Question: I really like a clean result of self-adjusting to the 'QTableView''s width of the columns using:
'''
self.view.horizontalHeader().setResizeMode(QHeaderView.Stretch)
'''
But unfortunately with this flag used the columns width doesn't stay adjustable any longer (the user is not able to resize the columns width).
I wonder if there is an alternative way to set the columns width to the width of the 'QTableView' and yet keeping the columns width "user-adjustable"?

'''
from PyQt4.QtCore import *
from PyQt4.QtGui import *
import sys
class Model(QAbstractTableModel):
def __init__(self, parent=None, *args):
QAbstractTableModel.__init__(self, parent, *args)
self.items = ['Item_A_001','Item_A_002','Item_B_001','Item_B_002']
self.totalColumn=10
def rowCount(self, parent=QModelIndex()):
return len(self.items)
def columnCount(self, parent=QModelIndex()):
return self.totalColumn
def setColumnCount(self, number):
self.totalColumn=number
self.reset()
def data(self, index, role):
if not index.isValid(): return QVariant()
elif role != Qt.DisplayRole:
return QVariant()
row=index.row()
if row<len(self.items):
return QVariant(self.items[row])
else:
return QVariant()
class MyWindow(QWidget):
def __init__(self, *args):
QWidget.__init__(self, *args)
tableModel=Model(self)
self.view=QTableView(self)
self.view.setModel(tableModel)
self.view.horizontalHeader().setResizeMode(QHeaderView.Stretch)
hideButton=QPushButton('Hide Column')
hideButton.clicked.connect(self.hideColumn)
unhideButton=QPushButton('Unhide Column')
unhideButton.clicked.connect(self.unhideColumn)
layout = QVBoxLayout(self)
layout.addWidget(self.view)
layout.addWidget(hideButton)
layout.addWidget(unhideButton)
self.setLayout(layout)
def hideColumn(self):
self.view.model().setColumnCount(1)
def unhideColumn(self):
self.view.model().setColumnCount(10)
if __name__ == "__main__":
app = QApplication(sys.argv)
w = MyWindow()
w.show()
sys.exit(app.exec_())
'''
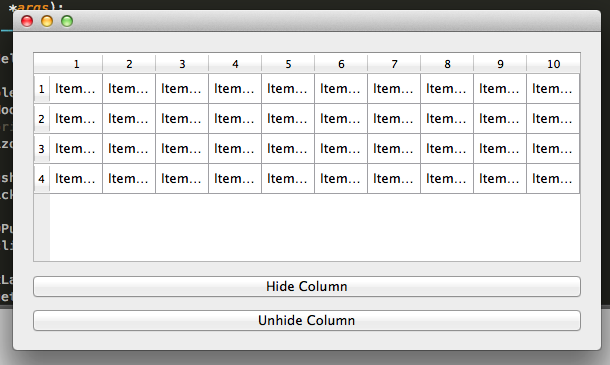
Answer: so here is a little trick I came up with. I modified the resize event of MyWindow to resize your QTableWidget.
'''
class MyWindow(QWidget):
def __init__(self, *args):
QWidget.__init__(self, *args)
self.tableModel=Model(self) #Set the model as part of your class to access it in the event handler
self.view=QTableView(self)
self.view.setModel(self.tableModel) #Modified here too
self.view.horizontalHeader().setResizeMode(QHeaderView.Interactive) #Mode set to Interactive to allow resizing
hideButton=QPushButton('Hide Column')
hideButton.clicked.connect(self.hideColumn)
unhideButton=QPushButton('Unhide Column')
unhideButton.clicked.connect(self.unhideColumn)
layout = QVBoxLayout(self)
layout.addWidget(self.view)
layout.addWidget(hideButton)
layout.addWidget(unhideButton)
self.setLayout(layout)
def hideColumn(self):
self.view.model().setColumnCount(1)
def unhideColumn(self):
self.view.model().setColumnCount(10)
#Added a reimplementation of the resize event
def resizeEvent(self, event):
tableSize = self.view.width() #Retrieves your QTableView width
sideHeaderWidth = self.view.verticalHeader().width() #Retrieves the left header width
tableSize -= sideHeaderWidth #Perform a substraction to only keep all the columns width
numberOfColumns = self.tableModel.columnCount() #Retrieves the number of columns
for columnNum in range( self.tableModel.columnCount()): #For each column
self.view.setColumnWidth(columnNum, int(tableSize/numberOfColumns) ) #Set the width = tableSize / nbColumns
super(MyWindow, self).resizeEvent(event) #Restores the original behaviour of the resize event
'''
The only downfall is that the scrollbar is flicking. I think this can be solved with some adjustment.
Get a cleaner look when resizing, no more flicking, disabled the scrollbar.
Modified initialization of the QTableView:
'''
self.view=QTableView(self)
self.view.setModel(self.tableModel)
self.view.horizontalHeader().setResizeMode(QHeaderView.Interactive)
#Added these two lines
self.view.setHorizontalScrollBarPolicy(Qt.ScrollBarAlwaysOff)
self.view.horizontalHeader().setStretchLastSection(True)
'''
Modified resizeEvent:
'''
def resizeEvent(self, event):
super(MyWindow, self).resizeEvent(event)
tableSize = self.view.width()
sideHeaderWidth = self.view.verticalHeader().width()
tableSize -= sideHeaderWidth
numberOfColumns = self.tableModel.columnCount()
remainingWidth = tableSize % numberOfColumns
for columnNum in range( self.tableModel.columnCount()):
if remainingWidth > 0:
self.view.setColumnWidth(columnNum, int(tableSize/numberOfColumns) + 1 )
remainingWidth -= 1
else:
self.view.setColumnWidth(columnNum, int(tableSize/numberOfColumns) )
'''